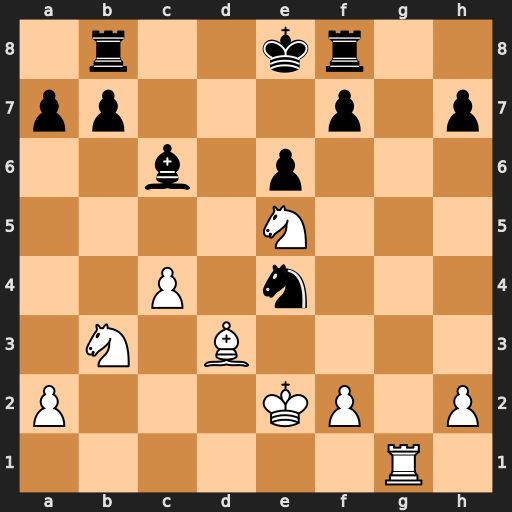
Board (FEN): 1r2kr2/pp3p1p/2b1p3/4N3/2P1n3/1N1B4/P3KP1P/6R1
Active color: w
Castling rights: -
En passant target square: -
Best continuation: Nxc6 bxc6 Bxe4